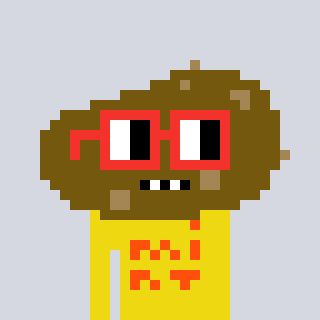
a pixel art character with square red glasses, a potato-shaped head and a yellow-colored body on a cool background